Field crop: tomato
Growth stage: 1
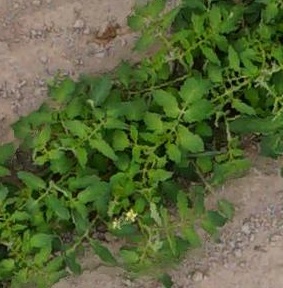
Species: tomato